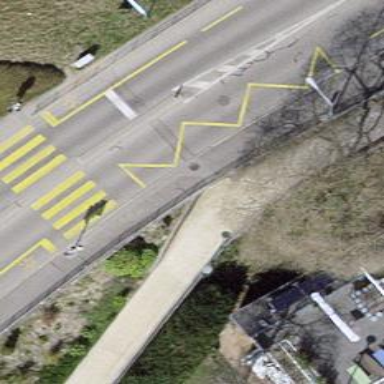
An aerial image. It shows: Bus stop along the road.